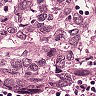
Metastatic tissue present: yes